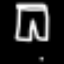
Label: pants